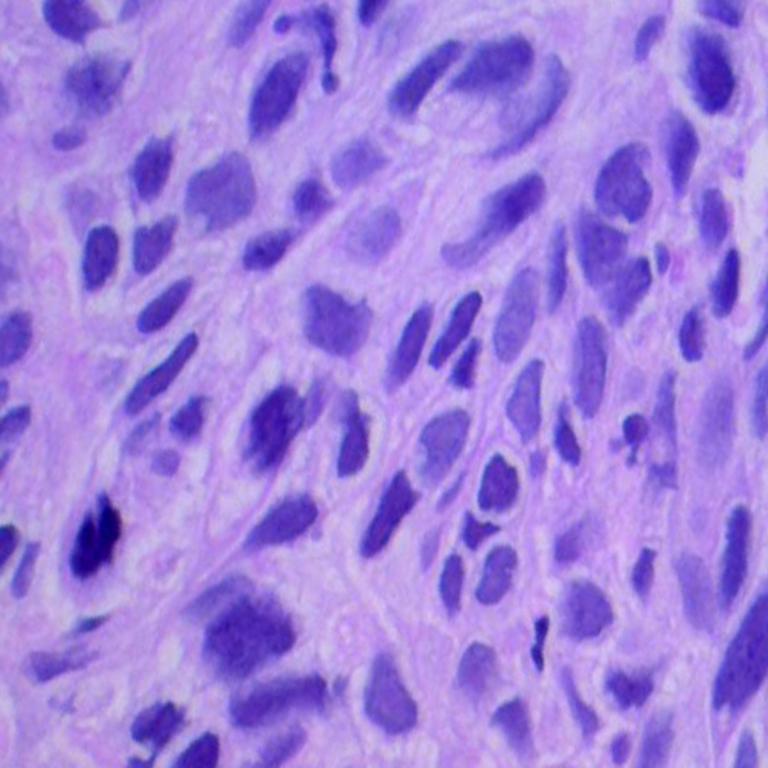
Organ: lung
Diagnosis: squamous carcinomas